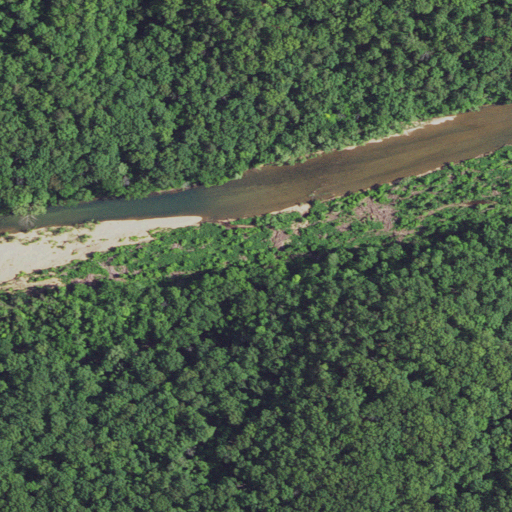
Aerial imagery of valley in Missouri named Bear Hollow containing deciduous forest, mixed forest, woody wetlands, open water, herbaceous wetlands, and grassland